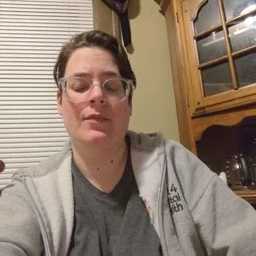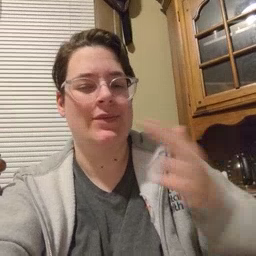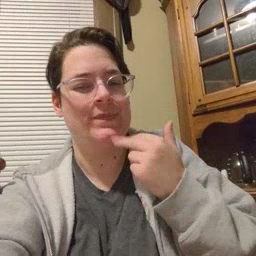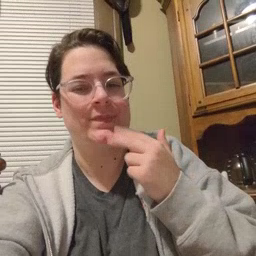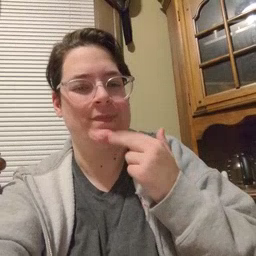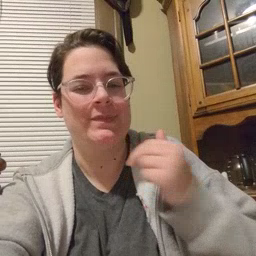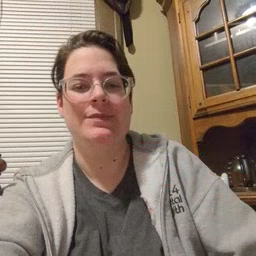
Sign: cute